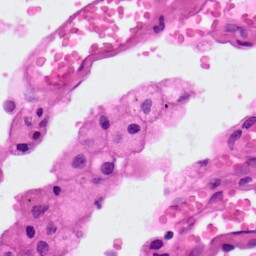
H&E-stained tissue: Lung